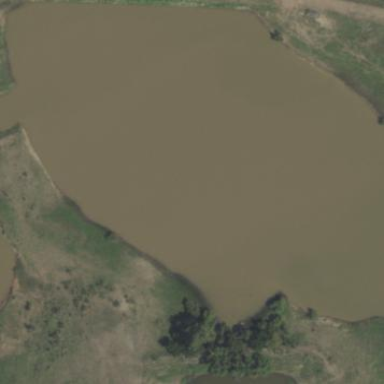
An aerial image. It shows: Reservoir of water.